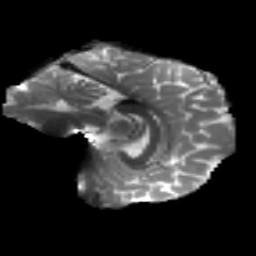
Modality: T2w
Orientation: sagittal
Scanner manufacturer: siemens
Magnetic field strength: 3 T
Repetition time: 4.16 s
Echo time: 0.0806 s